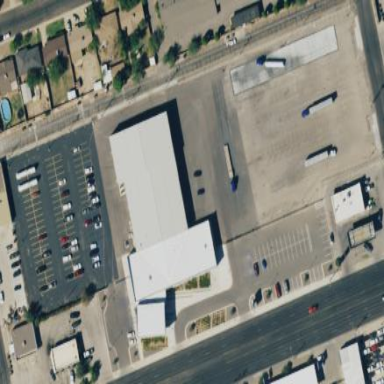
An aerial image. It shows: Shop that sells cars.